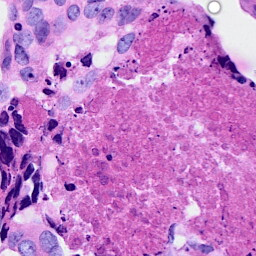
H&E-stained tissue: Breast